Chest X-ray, AP view. Patient: 40 years old, sex M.
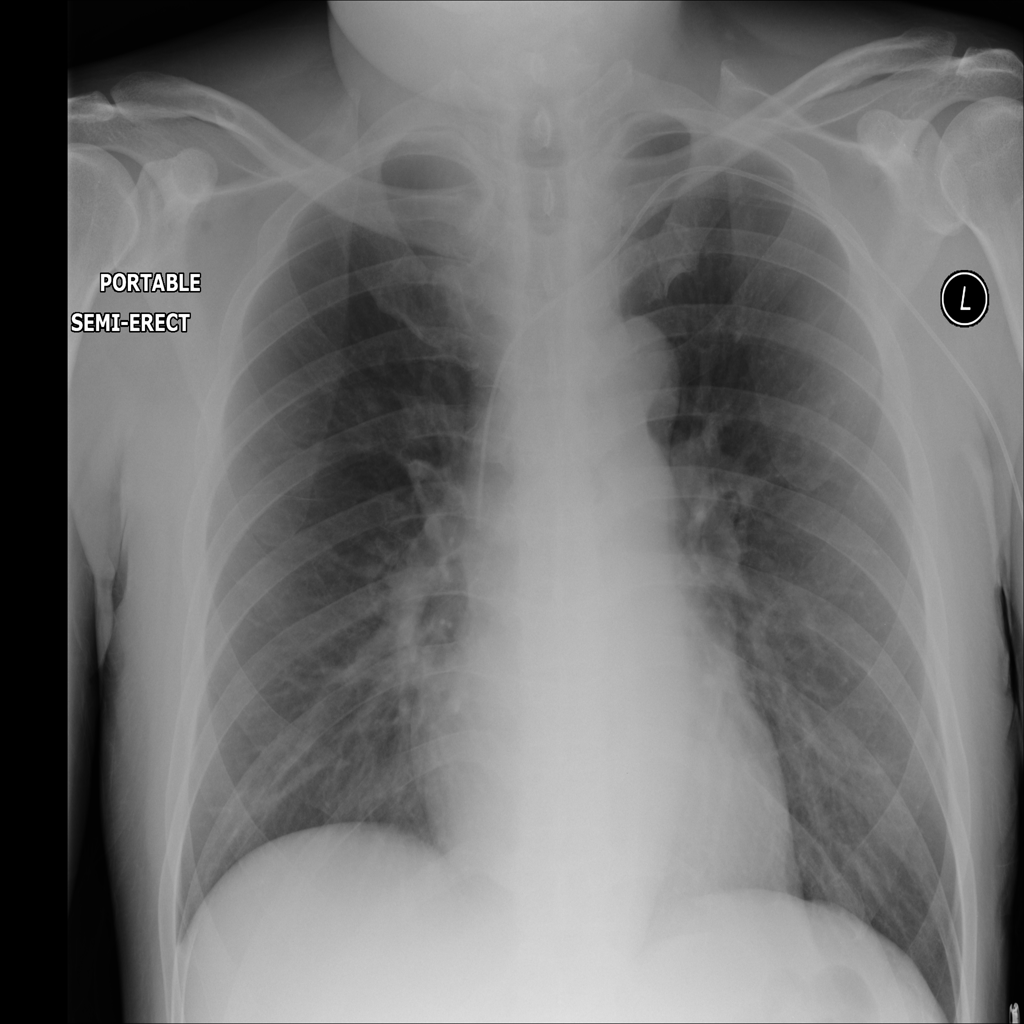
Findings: No Finding